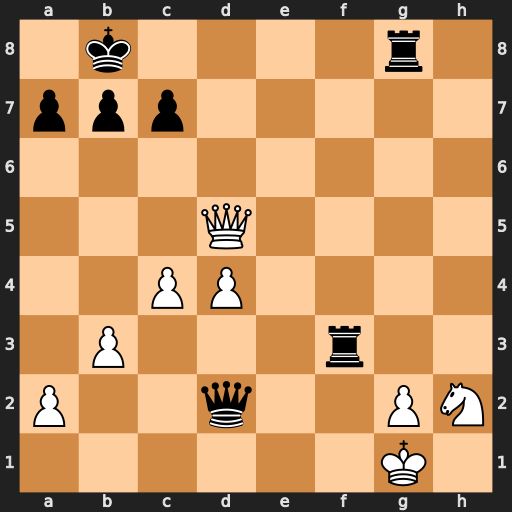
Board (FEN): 1k4r1/ppp5/8/3Q4/2PP4/1P3r2/P2q2PN/6K1
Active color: w
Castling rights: -
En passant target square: -
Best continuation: Qxg8+ Rf8 Qxf8#